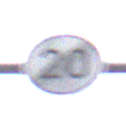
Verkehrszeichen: EndeGeschwindigkeit20
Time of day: Midday
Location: Outdoor (Nature)
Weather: Overcast
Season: NotSpecified
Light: Natural